Question: when adding 'google-play-services_lib' in eclipse they fail and show the message: select
at least one project, this is the message:

whats the problem ?
thanx
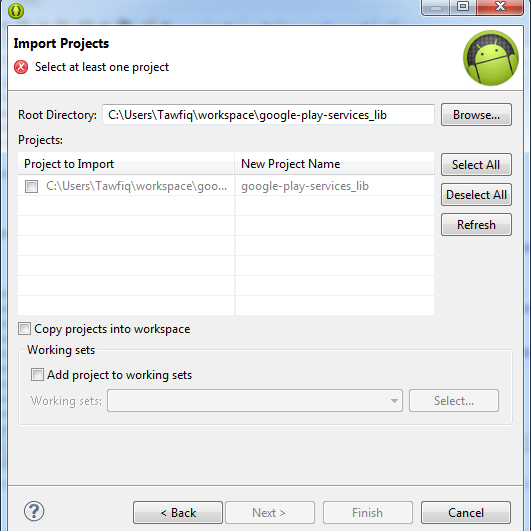
Answer: You would need to use the same copy of 'android-support-v4.jar' on the main and library project.
You can find a detailed explanation <URL> as well